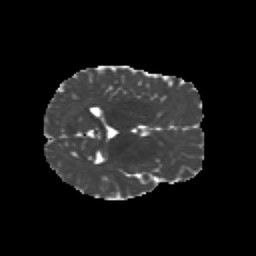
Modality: MD
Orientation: axial
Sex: female
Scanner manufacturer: siemens
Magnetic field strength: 3 T
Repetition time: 5 s
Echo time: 0.071 s